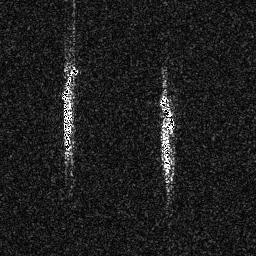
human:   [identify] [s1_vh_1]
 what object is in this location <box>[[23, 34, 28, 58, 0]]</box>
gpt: <ref>1 medium ship at the left</ref>